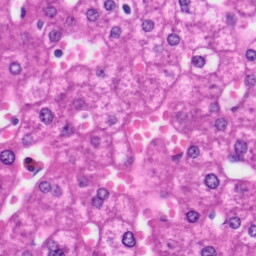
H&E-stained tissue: Liver